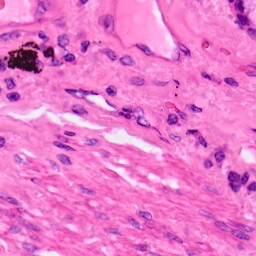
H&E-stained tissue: Lung